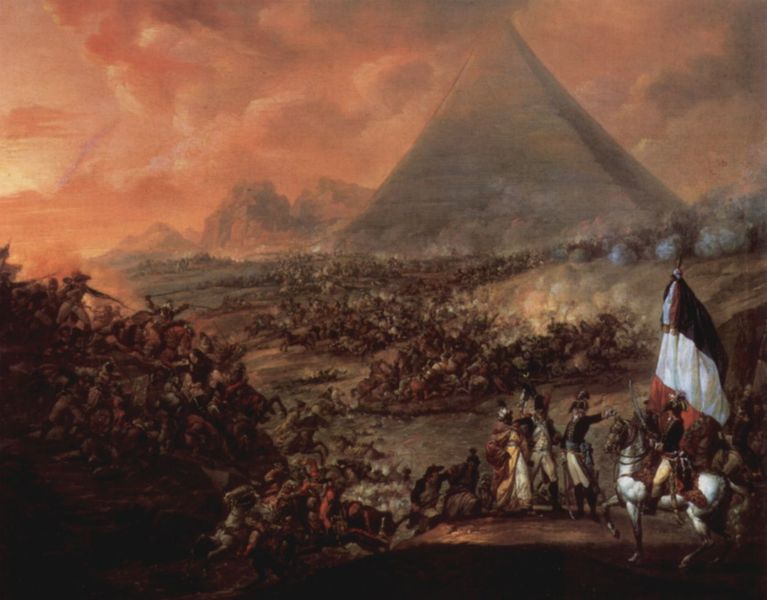
Titel: Die Schlacht bei den Pyramiden
Künstler: François Louis Joseph Watteau
Standort: Valenciennes
Institution: Musée des Beaux-Arts
Schlagwörter: berg, blau, felsen, feuer, gemälde, gestein, himmel, kampf, kämpfer, mann, schatten, wasser, weiß, wolken, menschen, ocker, sand, abend, braun, frankreich, grau, hintergrund, licht, männer, orange, schwarz, vordergrund, rot, weg, wolke, beige, architektur, mord, spitze, stein, steine, tot, gesten, öl, dämmerung, ebene, erde, sonnenaufgang, qualm, rauch, sonne, rosa, tal, pferd, pferde, reiter, bewölkt, zaumzeug, fahne, flagge, trikolore, afrika, berge, fels, gebirge, hang, wüste, dunst, nebel, sonnenuntergang, franzosen, gewalt, krieg, schlacht, tricolore, soldaten, abendrot, klippe, militär, säbel, uniform, uniformen, waffen, gemetzel, soldat, tote, verletzte, waffe, bedrohlich, staub, napoleon, ruinen, dreispitz, offizier, armee, feldzug, heer, schimmel, dunkelhäutig, gewehr, ross, morgenrot, krieger, rötlich, feldherr, kanonen, mohr, kniebundhose, töten, heerführer, pyramide, perd, heroisch, abenddämmerung, schwar, schießen, offiziere, pulver, gefecht, ägypten, ägypter, schuss, fronten, rauchwolken, bleu blanc rouge, stifel, bajonett, gerötet, kairo, massen, besprechung, bonaparte, truppen, pyramiden, belagerung, staubwolken, endzeit, lärm, schlachtengemälde, armeen, feuerwaffen, führer, kriegszug, langschaft, pyramiede, schalcht, agypten, flaggenträger, gizeh, schlachtengetümmel, befehle, tikolore, pderd, verge, napolion krieg, landachsft, farnzosen, endzeitstimmung, fahneschlacht